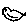
Label: bird